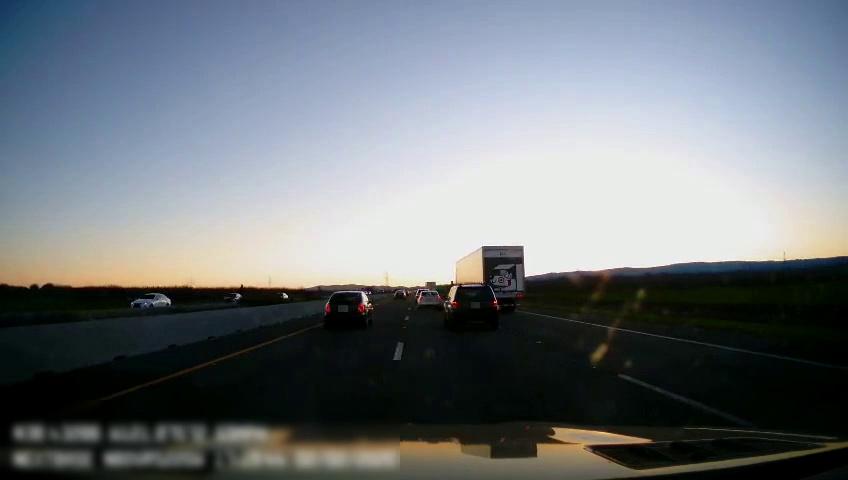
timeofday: Dusk/Dawn/Twilight
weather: Sunny
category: Drivable Space
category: Vehicles | Car
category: Vehicles | Car
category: Vehicles | Car
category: Vehicles | Truck
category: Vehicles | Truck
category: Vehicles | SUV
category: Vehicles | Car
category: Vehicles | Car
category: Vehicles | SUV
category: Vehicles | Car
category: Lanes | Current Lane
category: Lanes | Alternate Lane
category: Lanes | Alternate Lane
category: Lanes | Alternate Lane